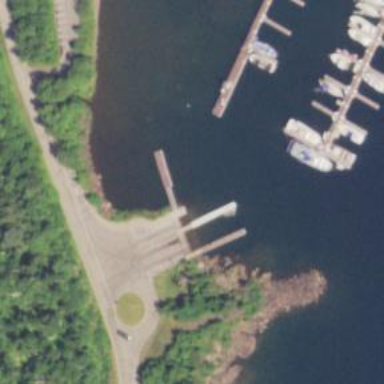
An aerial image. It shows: Slipway on leisure land.